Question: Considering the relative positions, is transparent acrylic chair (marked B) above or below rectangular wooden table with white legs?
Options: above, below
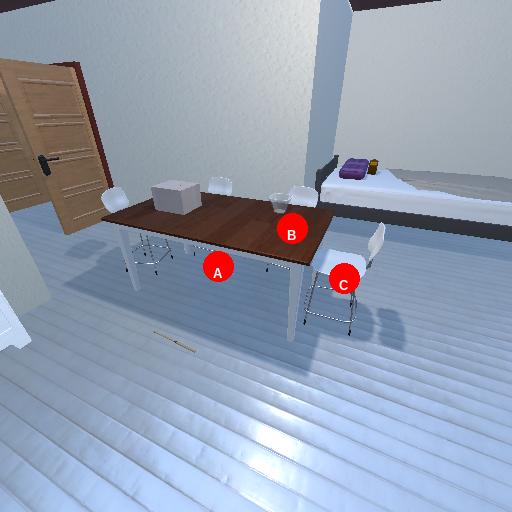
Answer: above